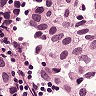
Metastatic tissue present: yes